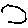
Label: hexagon